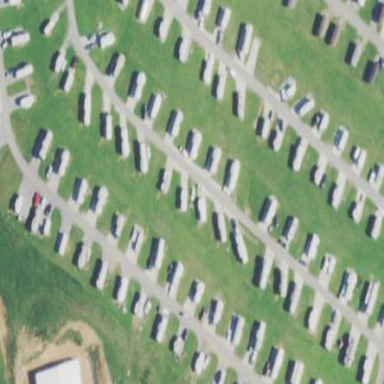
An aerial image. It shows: Residential area designated as trailer park.